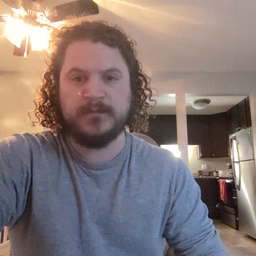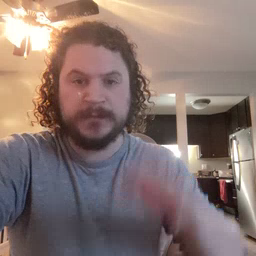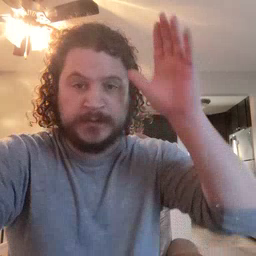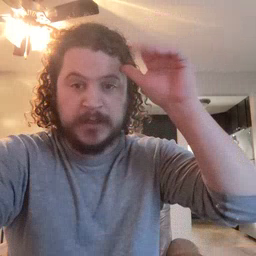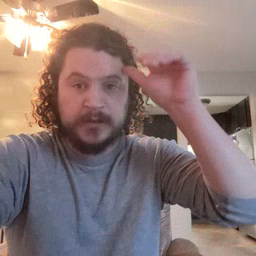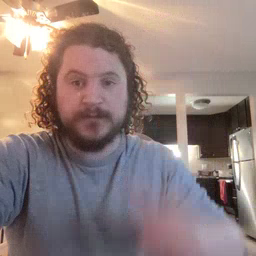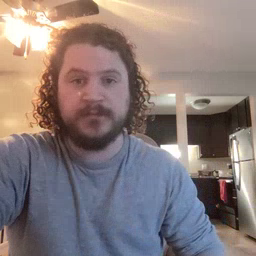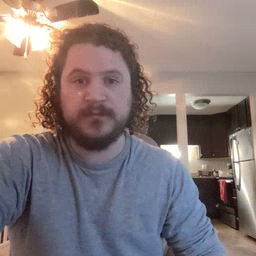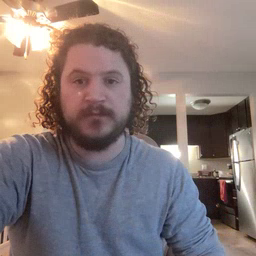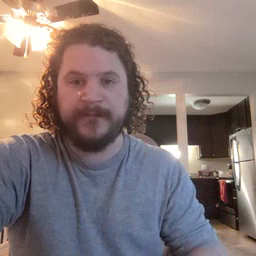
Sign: donkey